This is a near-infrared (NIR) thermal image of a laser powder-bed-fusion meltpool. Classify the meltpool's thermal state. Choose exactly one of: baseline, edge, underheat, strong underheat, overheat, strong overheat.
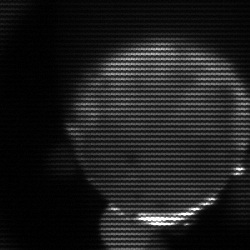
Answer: edge